Question: i used to connect to GIt from GIT win apps. now when i try connect it is asking to enter Enterprise URL. i really do not know what is Enterprise URL. so tell me what to enter for Enterprise URL. here is my screen shot.

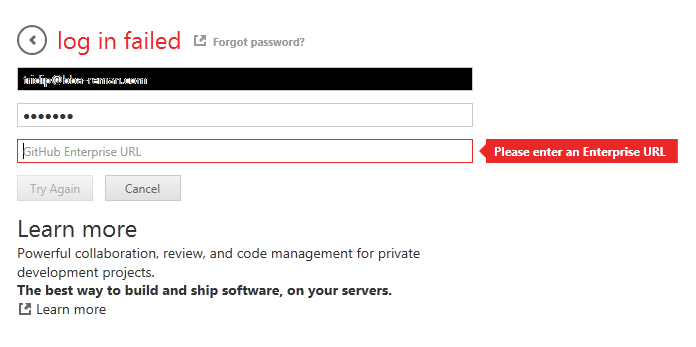
Answer: <URL> is a self-hosted version of GitHub.
GitHub for Windows supports the regular cloud-based GitHub, in which case it knows to connect to 'github.com', as well as GitHub Enterprise, in which case it needs to know the server's address.
Normally, when logging into GitHub for Windows, there is a toggle right below the "log in" header (above the Username box) to switch between GitHub and GitHub Enterprise.
Assuming you want to connect to "regular" GitHub, try hitting the Cancel button, then going into your preferences (tools, Options...) and inspecting your accounts. Make sure that they are set to GitHub and not GitHub Enterprise.
If you actually want to connect to GitHub Enterprise, you will need to speak with your IT staff. The GitHub Enterprise URL could be just about anything.